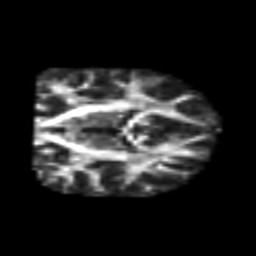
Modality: FA
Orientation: coronal
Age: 25
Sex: male
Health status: healthy